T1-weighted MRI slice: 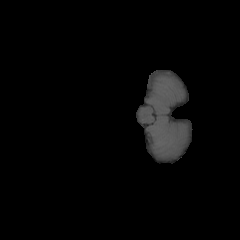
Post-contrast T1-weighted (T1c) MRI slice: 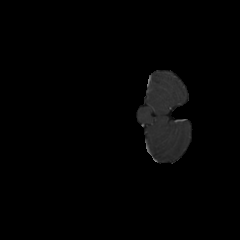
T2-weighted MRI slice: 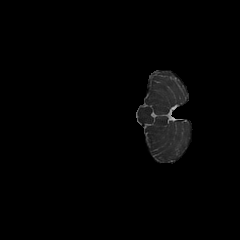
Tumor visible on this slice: no